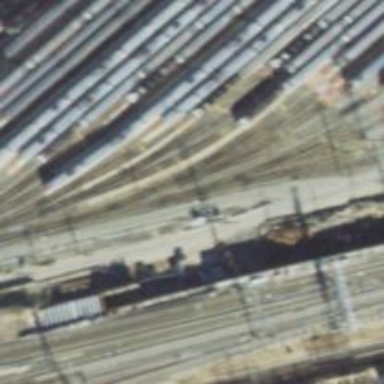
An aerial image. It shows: Electrified railway with rail tracks.